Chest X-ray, AP view. Patient: 15 years old, sex M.
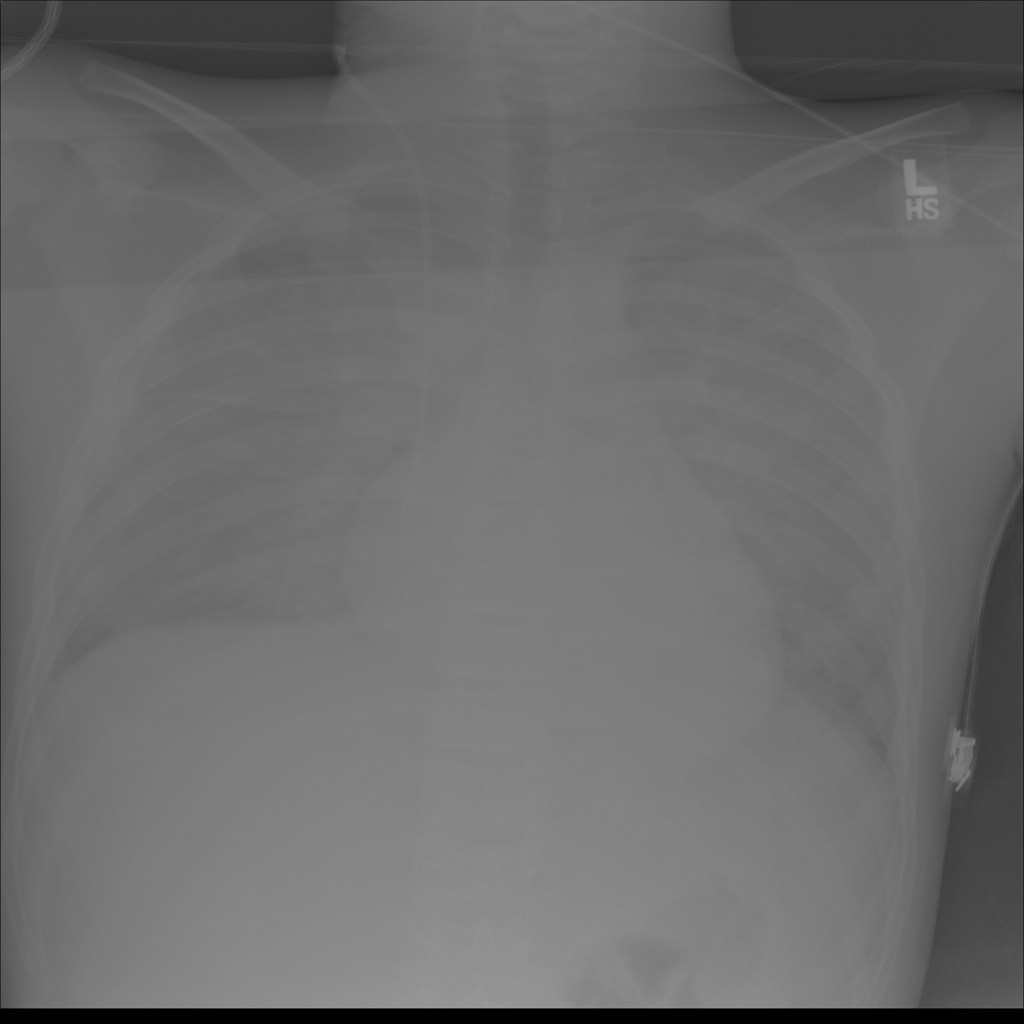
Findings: Effusion, Infiltration